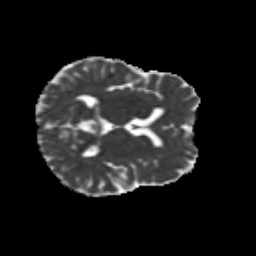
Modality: MD
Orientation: axial
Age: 9
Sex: female
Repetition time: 9.512 s
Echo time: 0.089 s